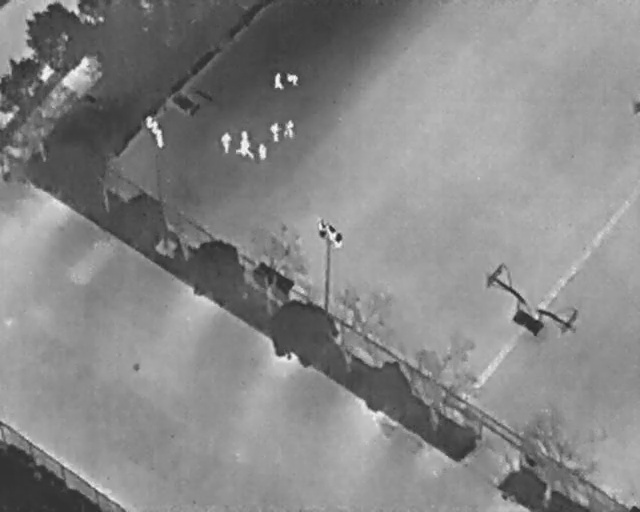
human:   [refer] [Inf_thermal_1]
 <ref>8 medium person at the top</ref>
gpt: <box>[[44, 13, 47, 16, 2], [41, 14, 45, 16, 2], [43, 24, 46, 26, 2], [41, 24, 44, 26, 2], [39, 28, 42, 30, 2], [36, 25, 39, 27, 2], [37, 27, 39, 31, 14], [33, 26, 37, 28, 2]]</box>